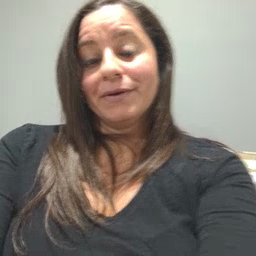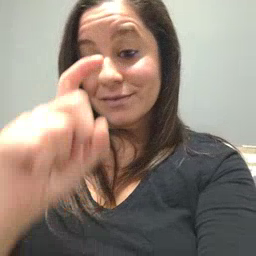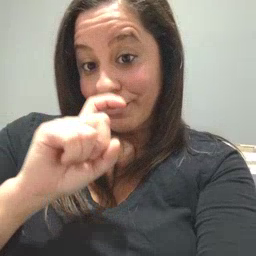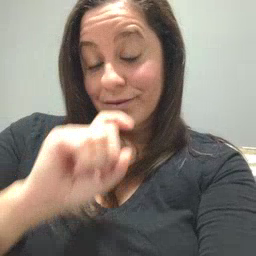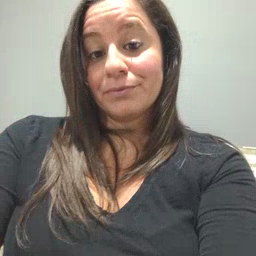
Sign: doll